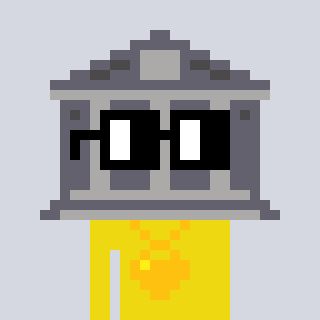
a pixel art character with square black glasses, a bank-shaped head and a yellow-colored body on a cool background